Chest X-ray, PA view. Patient: 43 years old, sex F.
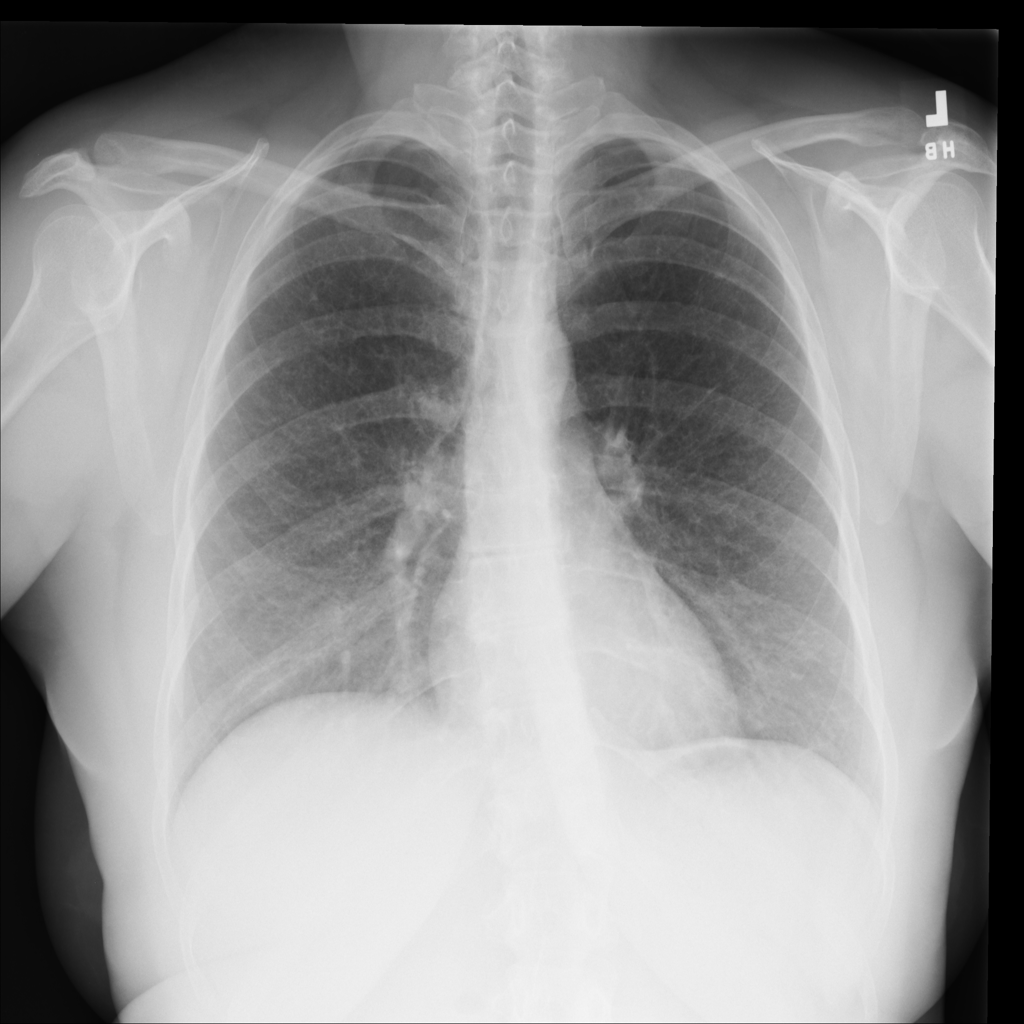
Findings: No Finding